Field crop: maize
Growth stage: 2
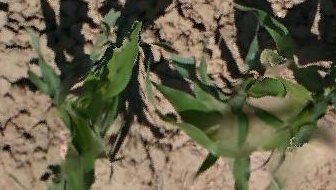
Species: maize